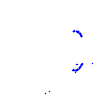
Particle: proton